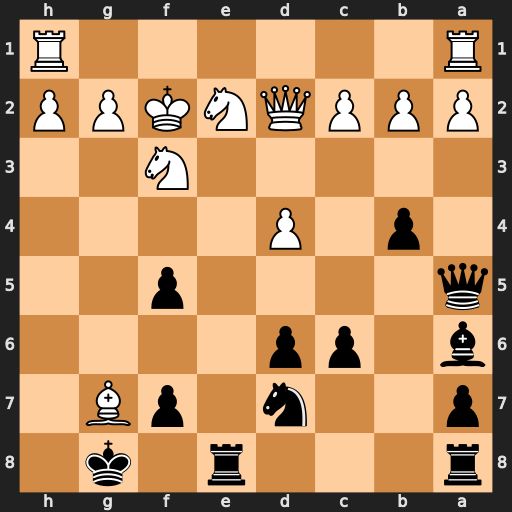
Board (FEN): r3r1k1/p2n1pB1/b1pp4/q4p2/1p1P4/5N2/PPPQNKPP/R6R
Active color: b
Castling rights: -
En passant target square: -
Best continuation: Rxe2+ Qxe2 Bxe2